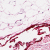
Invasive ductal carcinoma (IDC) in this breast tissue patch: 0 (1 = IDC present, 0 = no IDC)